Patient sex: M
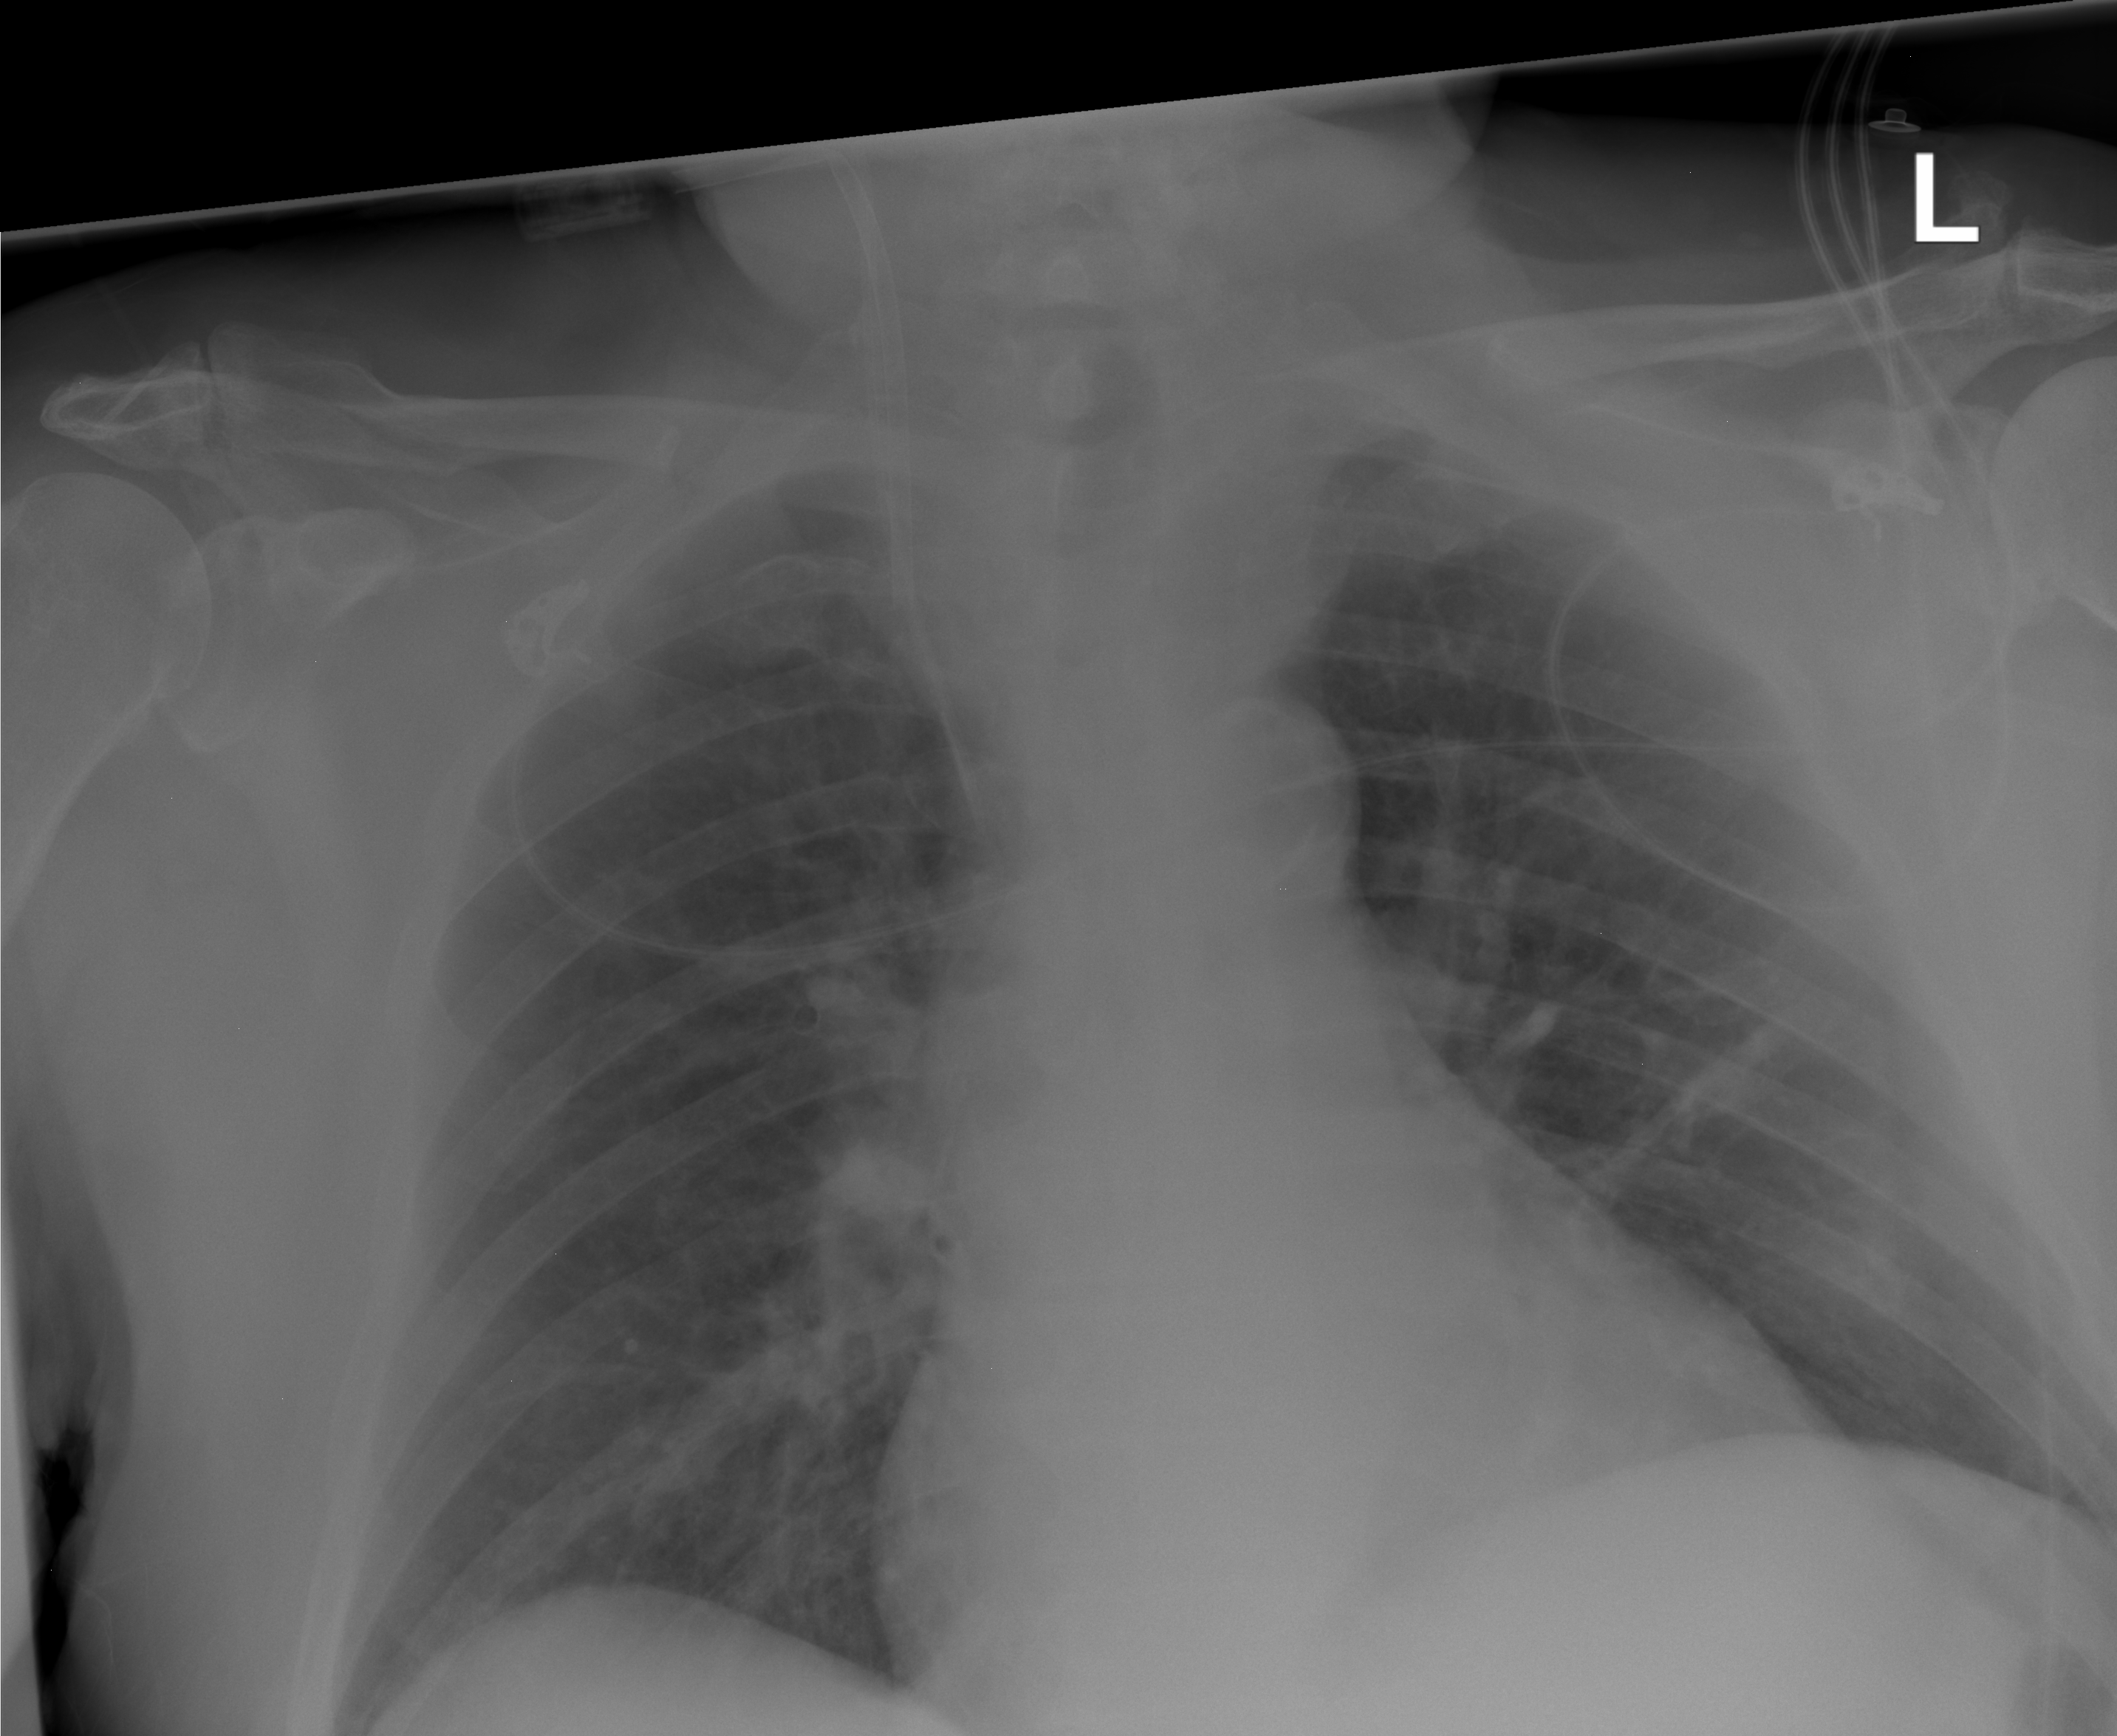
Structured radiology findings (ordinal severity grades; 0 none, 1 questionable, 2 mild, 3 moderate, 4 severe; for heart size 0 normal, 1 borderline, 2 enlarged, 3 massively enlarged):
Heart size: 2
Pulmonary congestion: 0
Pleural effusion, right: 0
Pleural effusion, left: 0
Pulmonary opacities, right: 0
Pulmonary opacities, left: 0
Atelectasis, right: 0
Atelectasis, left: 1